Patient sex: F
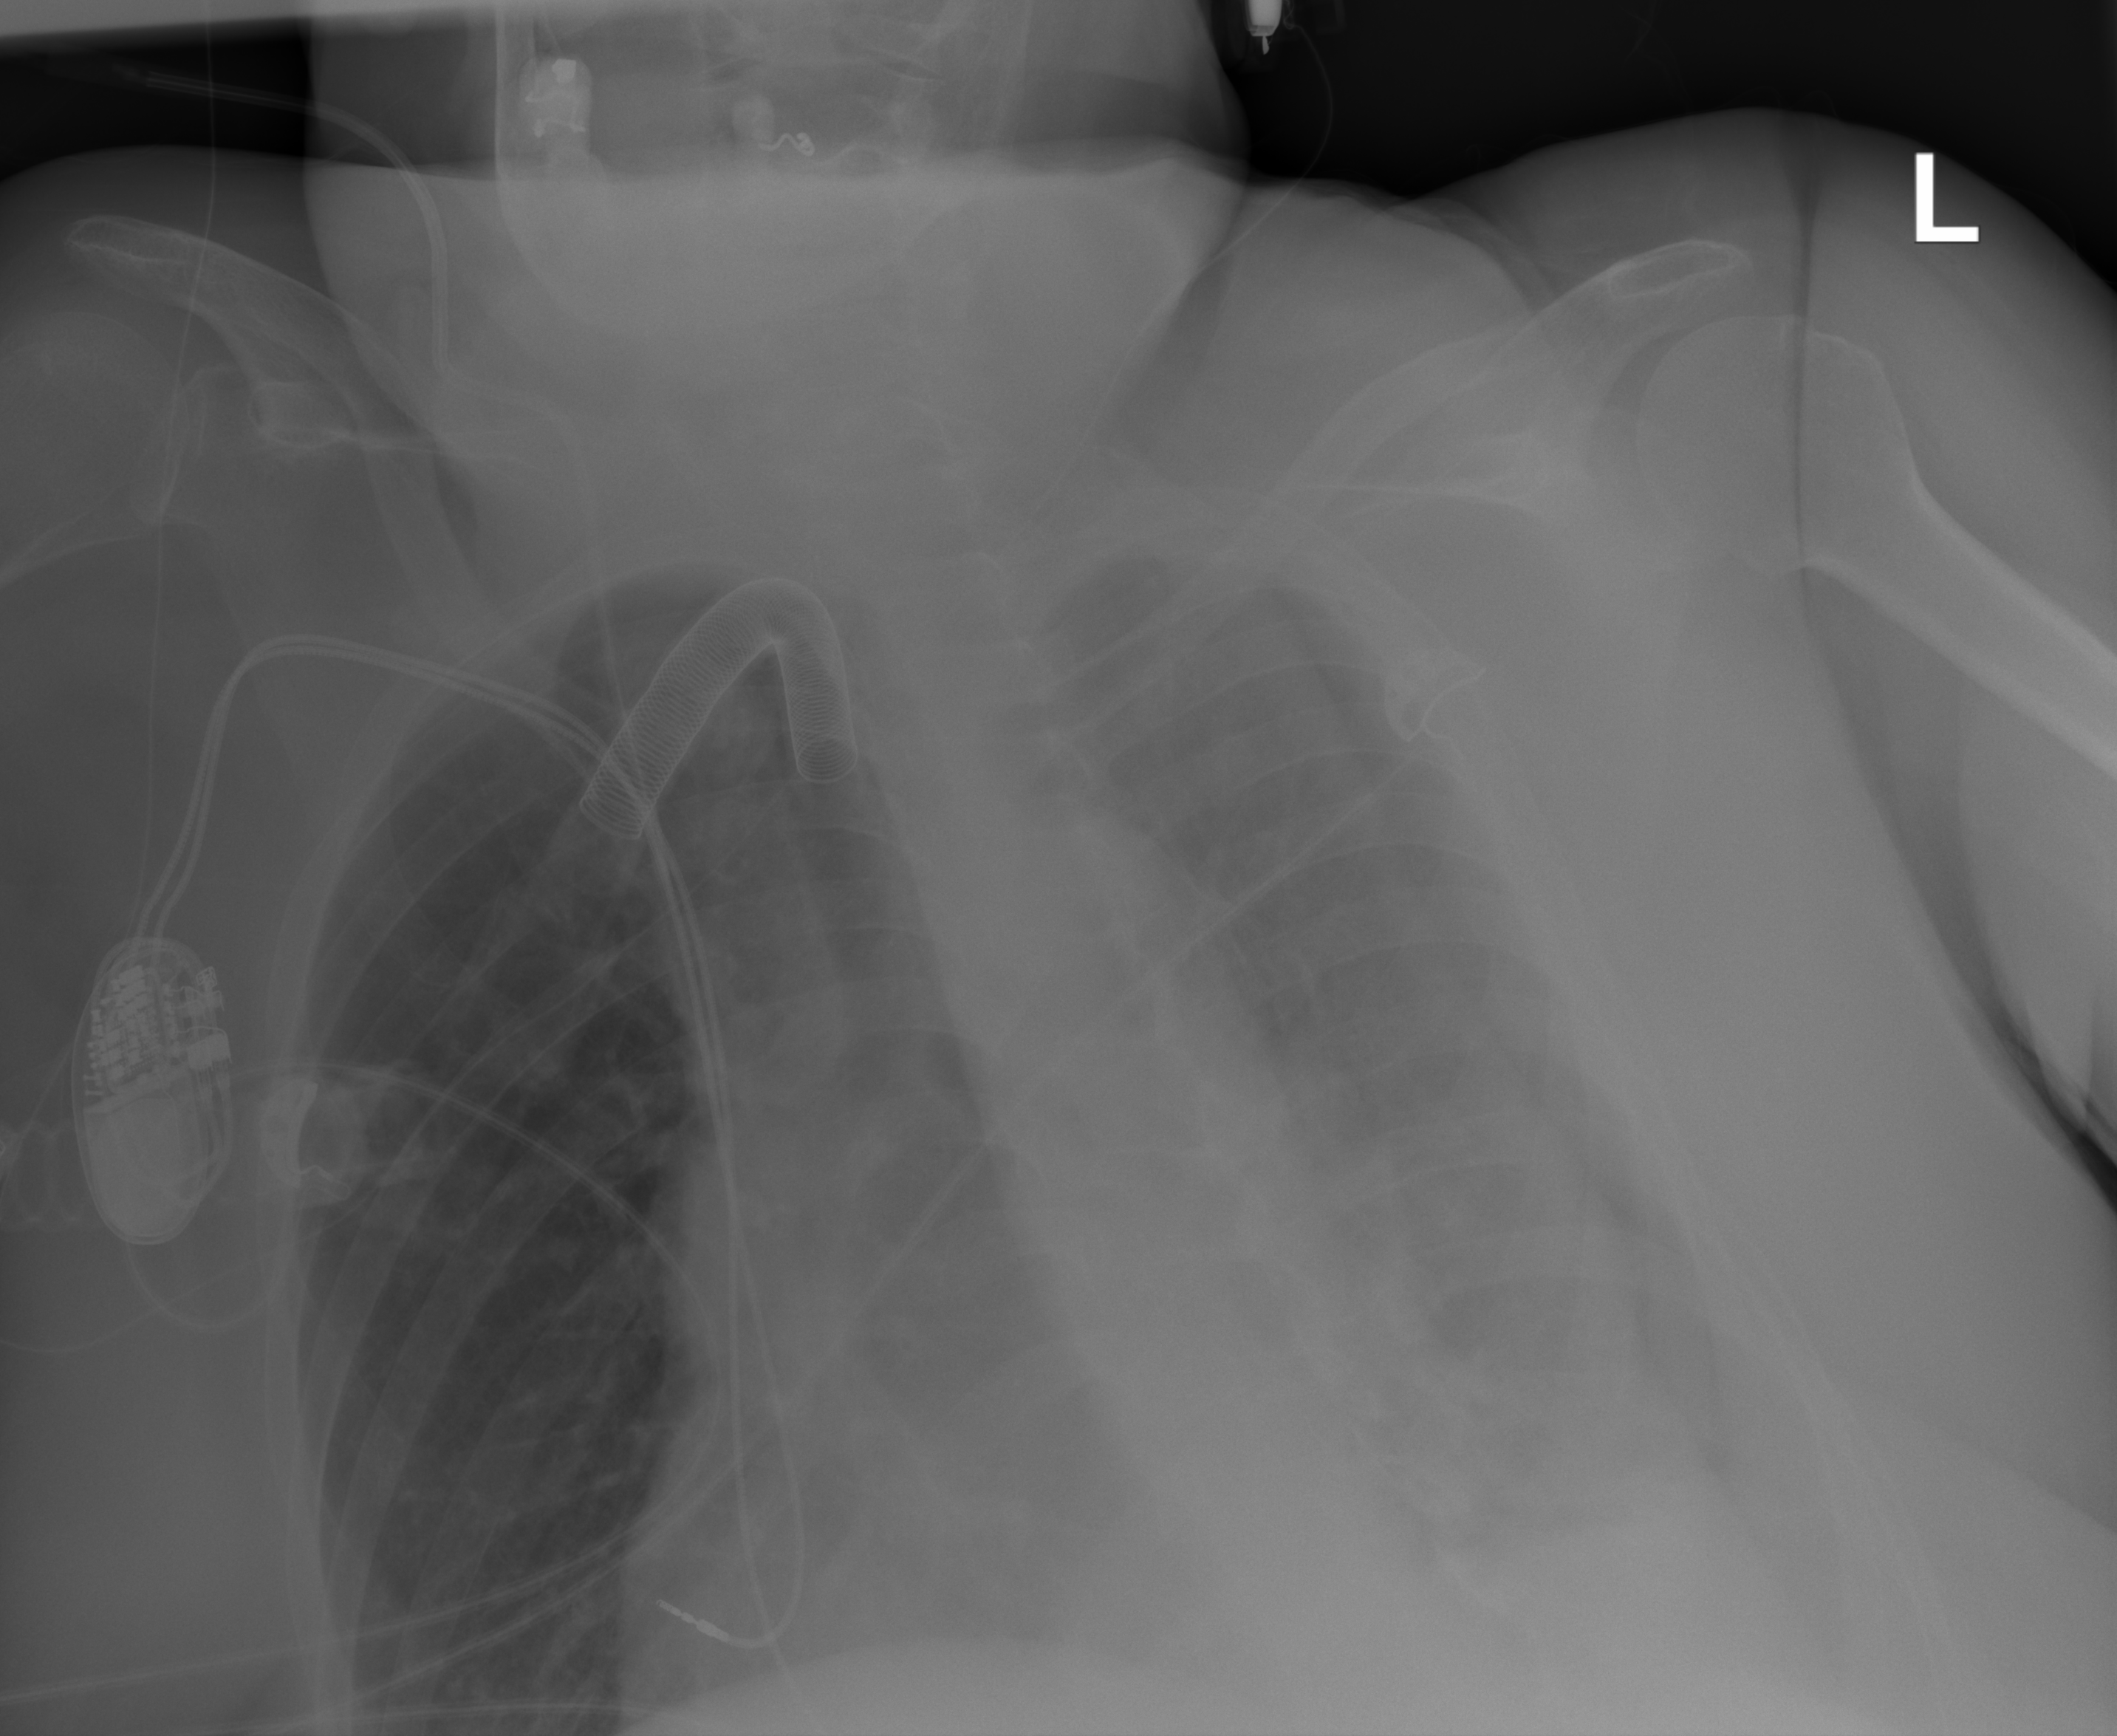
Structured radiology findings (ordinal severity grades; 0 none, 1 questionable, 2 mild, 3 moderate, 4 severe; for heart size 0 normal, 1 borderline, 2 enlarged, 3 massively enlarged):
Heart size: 2
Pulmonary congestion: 0
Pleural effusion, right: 2
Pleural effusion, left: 2
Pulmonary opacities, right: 0
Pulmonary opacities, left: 2
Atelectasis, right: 0
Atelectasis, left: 2